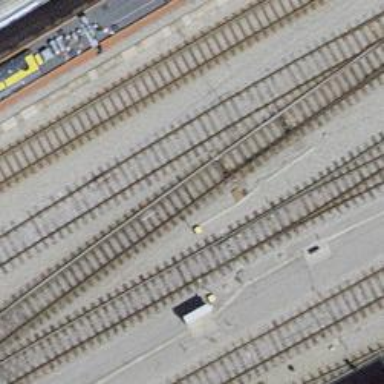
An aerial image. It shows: Railway switch.